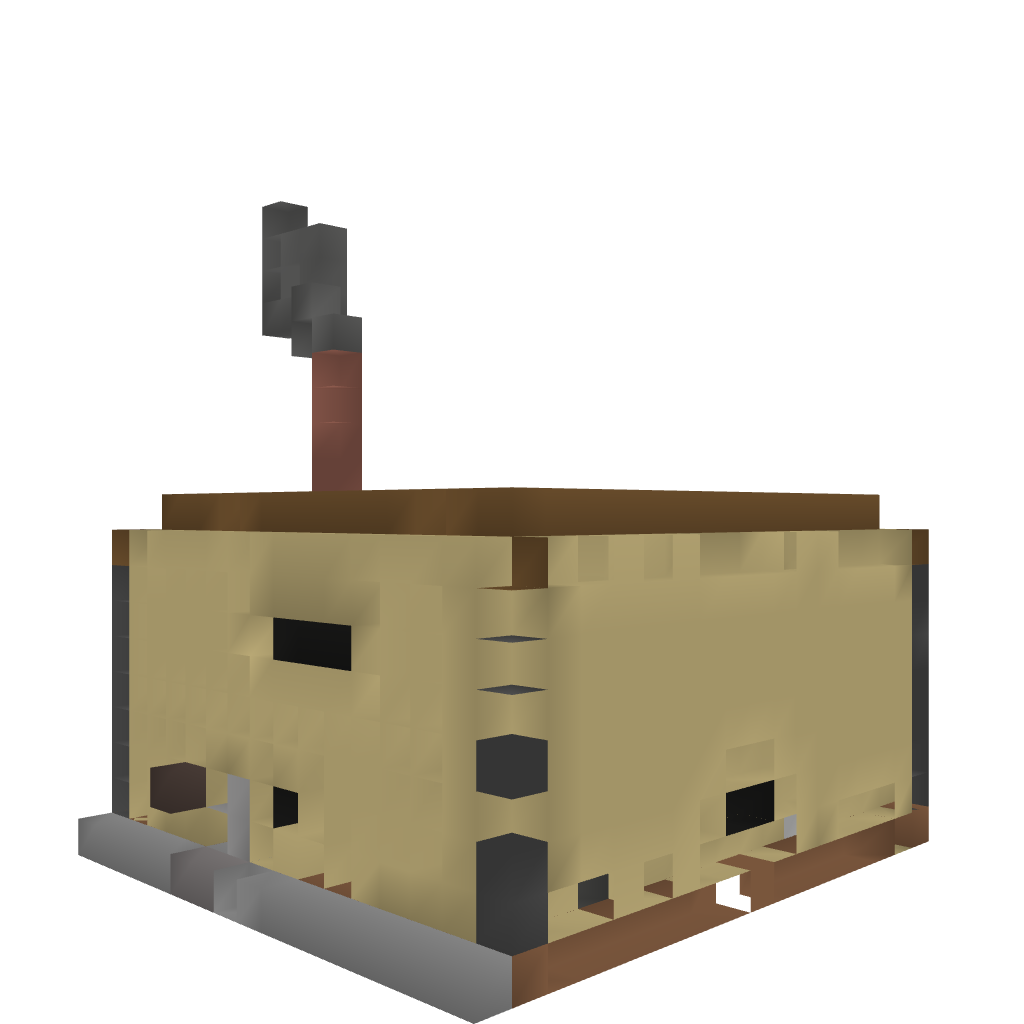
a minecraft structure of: Modern house